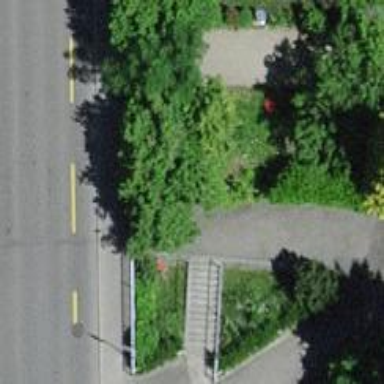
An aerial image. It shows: Footway along the road.